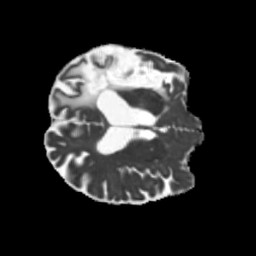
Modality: MD
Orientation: axial
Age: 52
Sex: male
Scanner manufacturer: siemens
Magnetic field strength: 3 T
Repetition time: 5.25 s
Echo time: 0.08 s